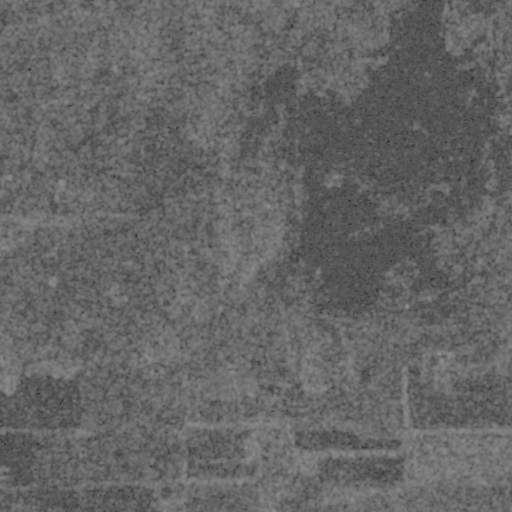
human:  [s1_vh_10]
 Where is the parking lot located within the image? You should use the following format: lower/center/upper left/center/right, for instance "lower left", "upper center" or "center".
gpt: The parking lot is located in the center right of the image.
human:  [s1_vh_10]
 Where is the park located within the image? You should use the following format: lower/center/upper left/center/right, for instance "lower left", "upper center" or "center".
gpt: There is no park in the image.

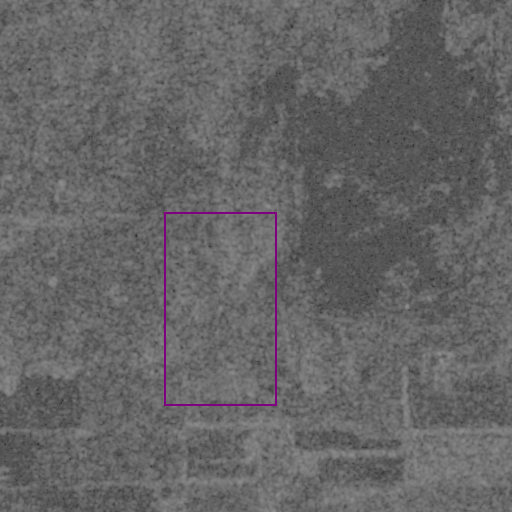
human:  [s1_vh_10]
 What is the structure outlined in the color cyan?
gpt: There is no cyan outline.
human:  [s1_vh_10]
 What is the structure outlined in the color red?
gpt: There is no structure outlined in red.